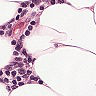
Metastatic tissue present: no